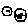
Label: hexagon